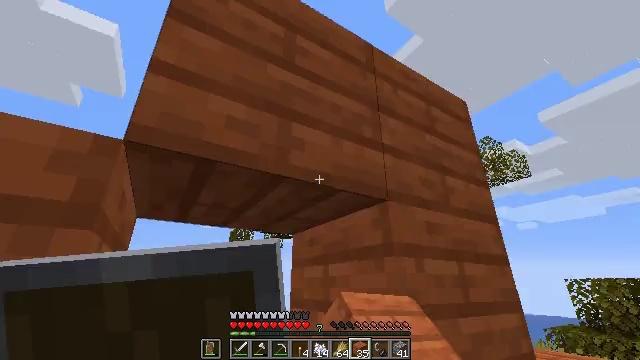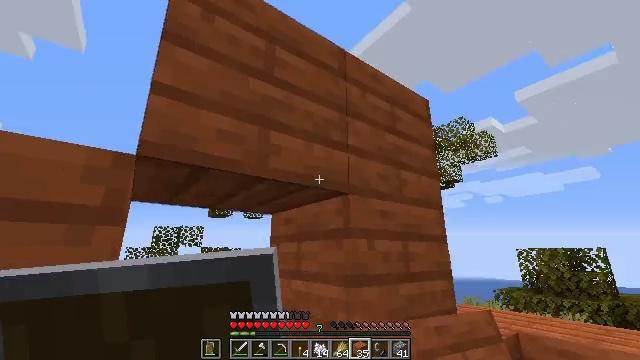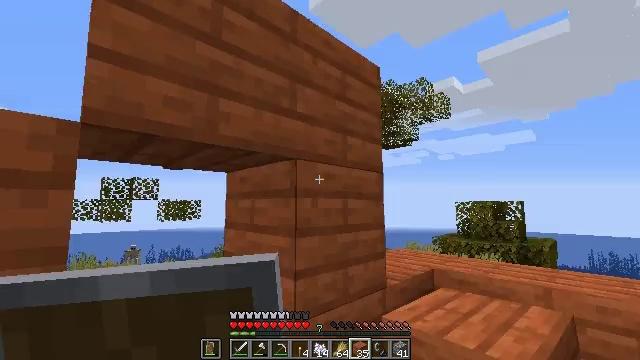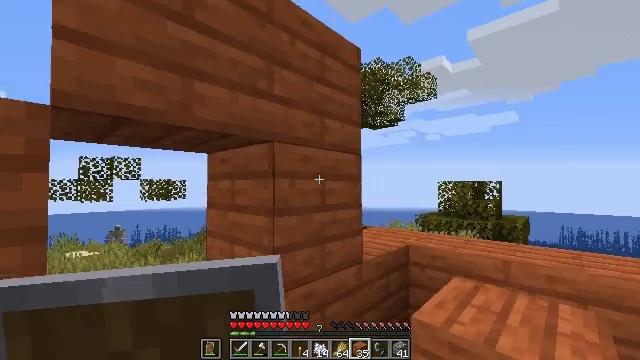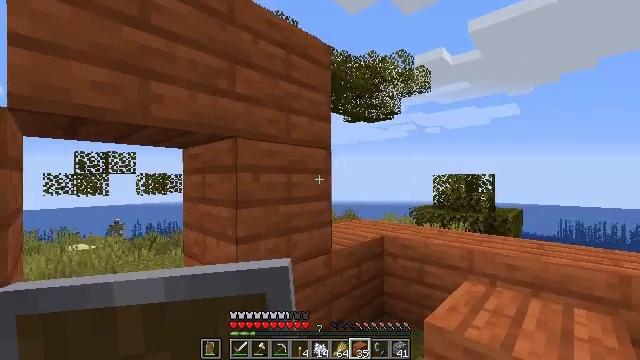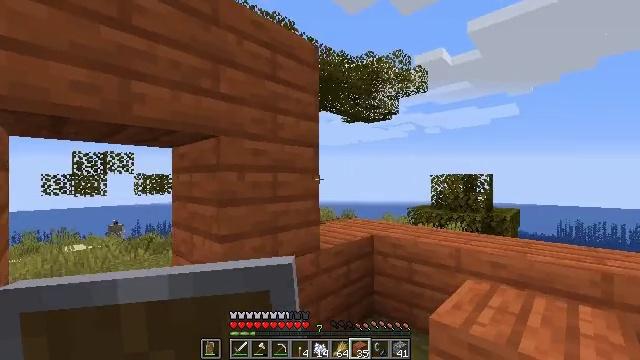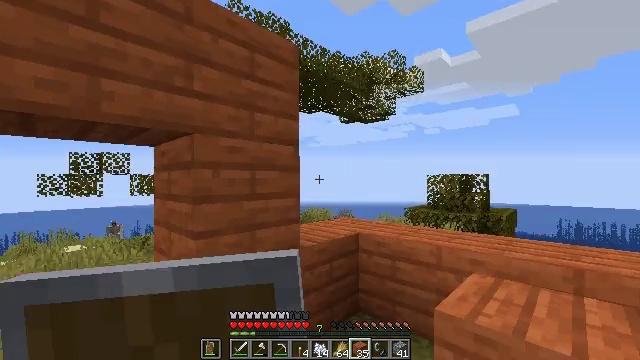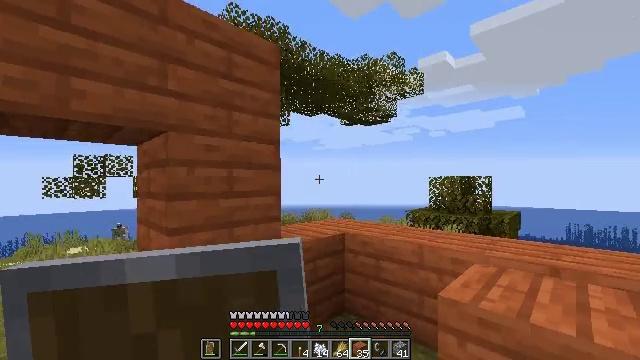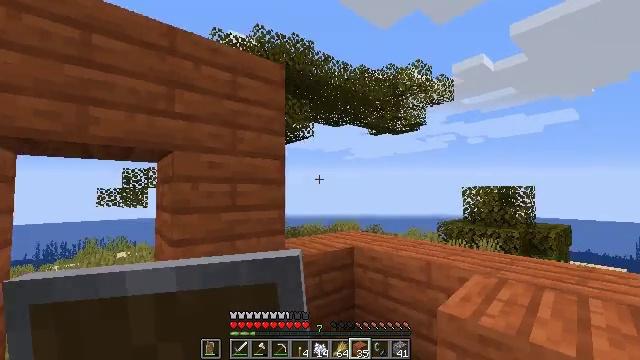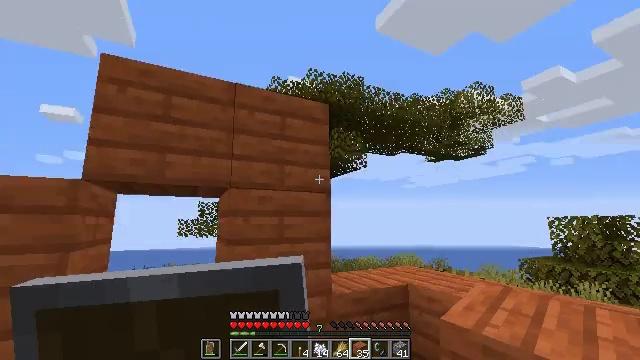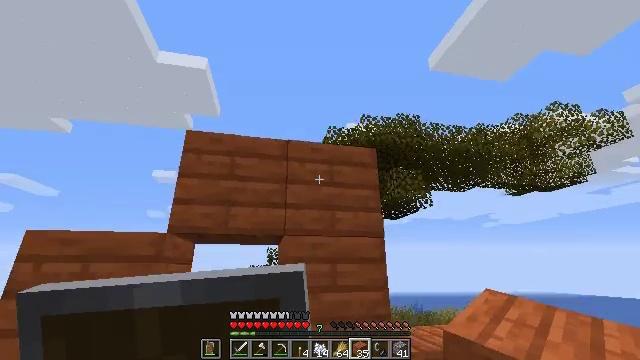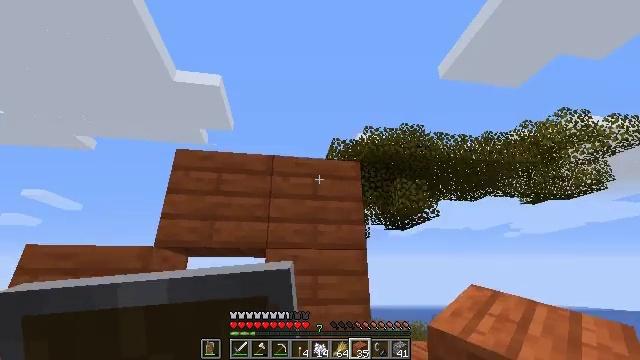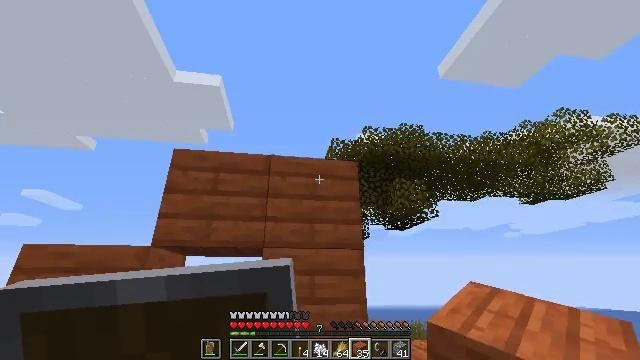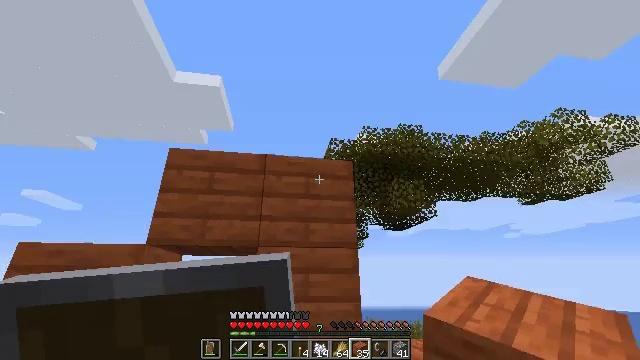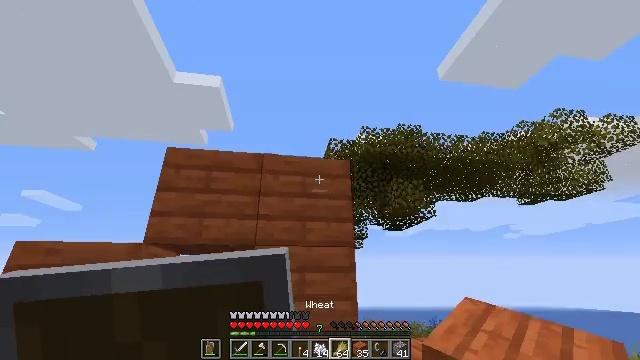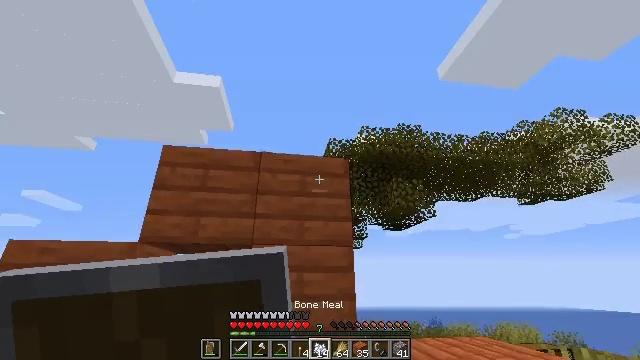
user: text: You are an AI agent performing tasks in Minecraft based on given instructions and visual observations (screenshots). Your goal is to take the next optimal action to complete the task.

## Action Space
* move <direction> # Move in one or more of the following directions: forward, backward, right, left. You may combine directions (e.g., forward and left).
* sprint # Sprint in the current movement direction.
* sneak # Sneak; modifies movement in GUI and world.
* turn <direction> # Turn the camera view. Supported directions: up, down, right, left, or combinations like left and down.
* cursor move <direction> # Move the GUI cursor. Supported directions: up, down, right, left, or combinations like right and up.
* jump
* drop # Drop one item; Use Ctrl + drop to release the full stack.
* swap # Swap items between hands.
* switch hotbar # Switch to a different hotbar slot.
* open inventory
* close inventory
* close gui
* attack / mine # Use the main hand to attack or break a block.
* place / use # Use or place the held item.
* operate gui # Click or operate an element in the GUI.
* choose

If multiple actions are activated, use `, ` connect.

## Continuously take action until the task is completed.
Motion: motion action
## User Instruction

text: Attack the acacia planks to recycle them.
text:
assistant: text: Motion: move back and move right, turn right and down
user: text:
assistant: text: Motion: move back and move right, turn right and down
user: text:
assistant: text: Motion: move right, turn right and down
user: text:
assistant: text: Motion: move right, turn down
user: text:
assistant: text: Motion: move right
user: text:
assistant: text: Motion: move right
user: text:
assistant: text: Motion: move right, turn left
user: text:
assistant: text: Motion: move right, turn left and up
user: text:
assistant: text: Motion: move right, turn left and up
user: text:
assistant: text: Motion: move right, turn left and up
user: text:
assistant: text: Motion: turn left and up
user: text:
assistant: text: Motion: no_op
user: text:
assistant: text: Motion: no_op
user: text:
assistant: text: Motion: no_op
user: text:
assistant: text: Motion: move forward
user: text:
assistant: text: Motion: move forward
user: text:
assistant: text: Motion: move forward
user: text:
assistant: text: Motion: move forward
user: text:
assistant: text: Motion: no_op
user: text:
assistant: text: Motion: no_op
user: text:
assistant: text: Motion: no_op
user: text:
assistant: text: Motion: no_op
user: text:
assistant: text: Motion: no_op
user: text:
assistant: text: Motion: turn left
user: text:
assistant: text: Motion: no_op
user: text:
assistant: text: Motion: turn left
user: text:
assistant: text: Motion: no_op
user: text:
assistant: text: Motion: no_op
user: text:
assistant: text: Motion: no_op
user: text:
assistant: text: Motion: turn left and up